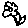
Label: flower